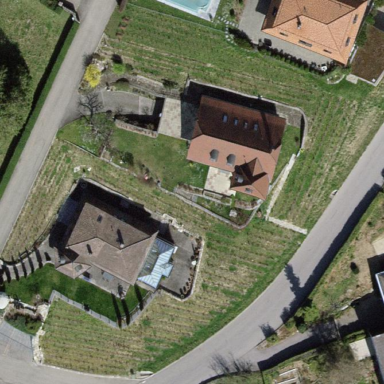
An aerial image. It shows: Vineyard.